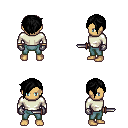
a pixel art fantasy rpg character, male body template, human, tanned skin, white long-sleeve shirt, teal pants, black pixie cut hairstyle, metal gloves, dagger, four views (front, back, left, right), 2x2 character sprite sheet, small pixel art, hard edges, no anti-aliasing